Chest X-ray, PA view. Patient: 47 years old, sex M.
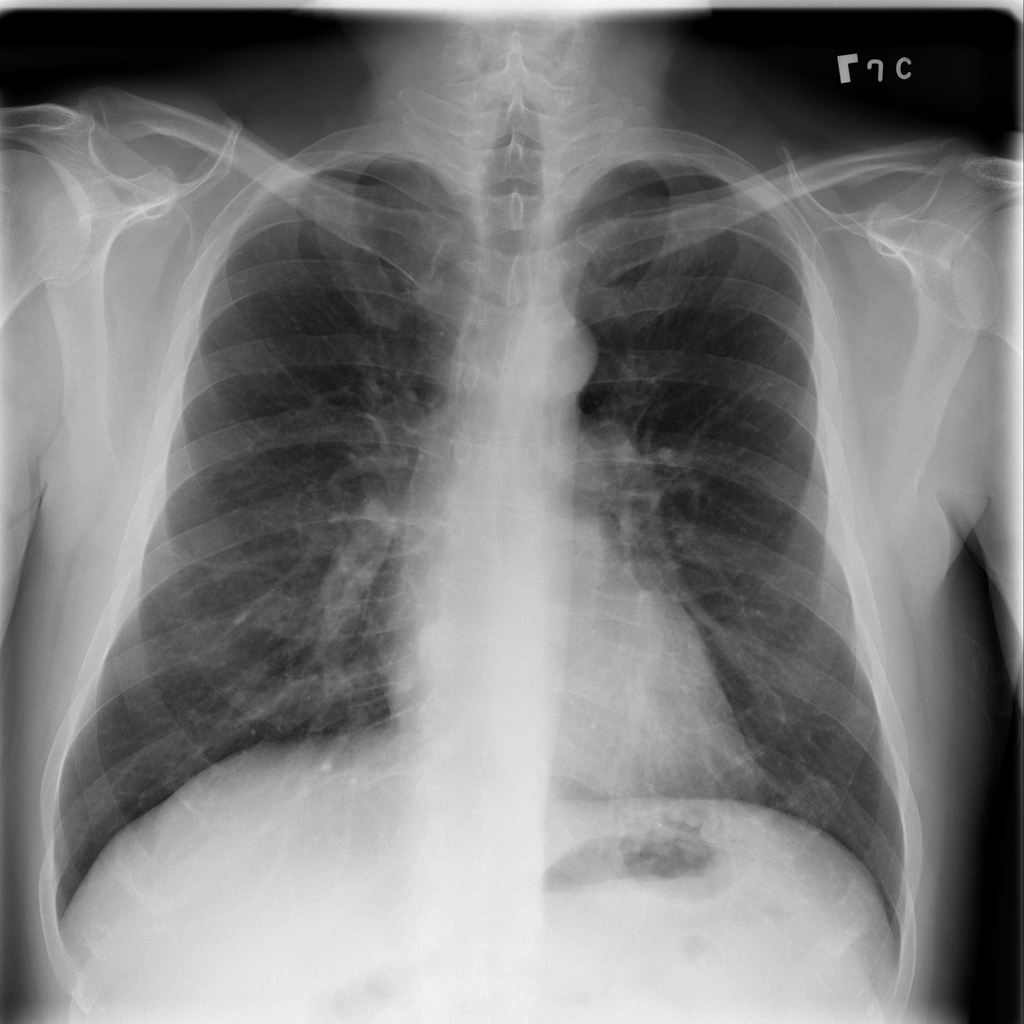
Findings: Infiltration